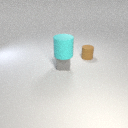
large cyan rubber cylinder above small gray rubber cube